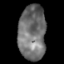
Tissue: skin
Cell type: Endothelial cells
Senescence score: 0.2443
Nuclear area (px): 1471
Mean DAPI intensity: 113.02